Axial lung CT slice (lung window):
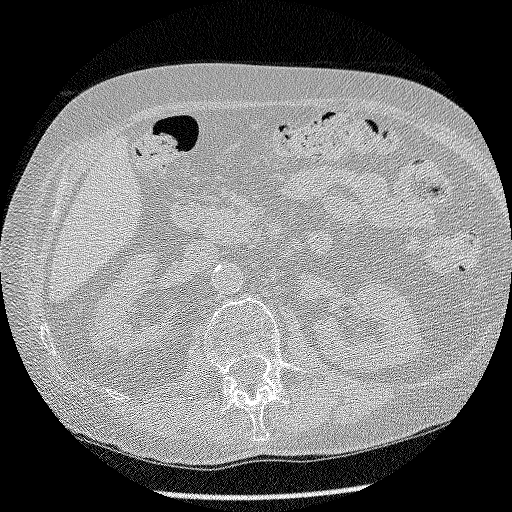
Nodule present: no